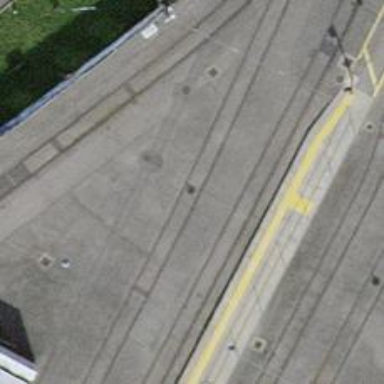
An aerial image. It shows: Tram railway yard with electrified contact line.